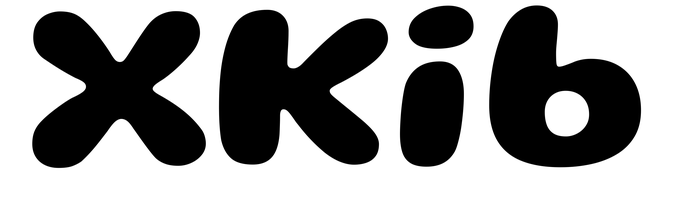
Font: Gluten_Bold